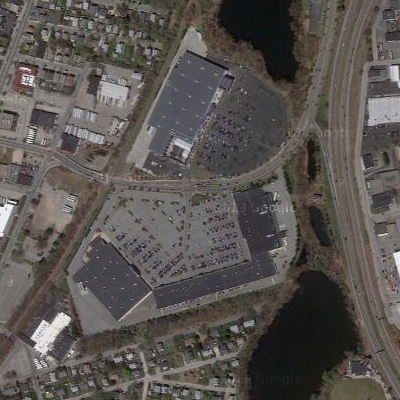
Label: gParking